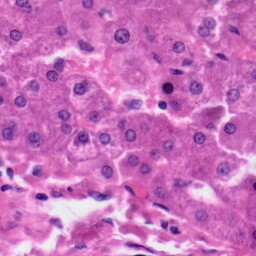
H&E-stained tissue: Liver